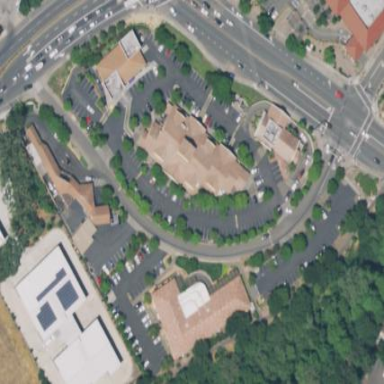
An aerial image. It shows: Commercial area.